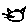
Label: cat